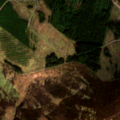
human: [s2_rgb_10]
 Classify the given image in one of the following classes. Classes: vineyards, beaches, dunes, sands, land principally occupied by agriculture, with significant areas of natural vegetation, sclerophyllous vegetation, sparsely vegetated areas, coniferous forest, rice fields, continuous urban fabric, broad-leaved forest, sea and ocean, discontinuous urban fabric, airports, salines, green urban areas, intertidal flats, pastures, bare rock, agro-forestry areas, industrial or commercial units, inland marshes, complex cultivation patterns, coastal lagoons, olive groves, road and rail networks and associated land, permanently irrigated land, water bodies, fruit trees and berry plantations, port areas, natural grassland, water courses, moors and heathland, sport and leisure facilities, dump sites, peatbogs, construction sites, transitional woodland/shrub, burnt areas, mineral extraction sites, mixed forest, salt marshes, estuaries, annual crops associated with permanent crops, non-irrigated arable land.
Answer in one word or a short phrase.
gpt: land principally occupied by agriculture, with significant areas of natural vegetation, coniferous forest, moors and heathland, transitional woodland/shrub